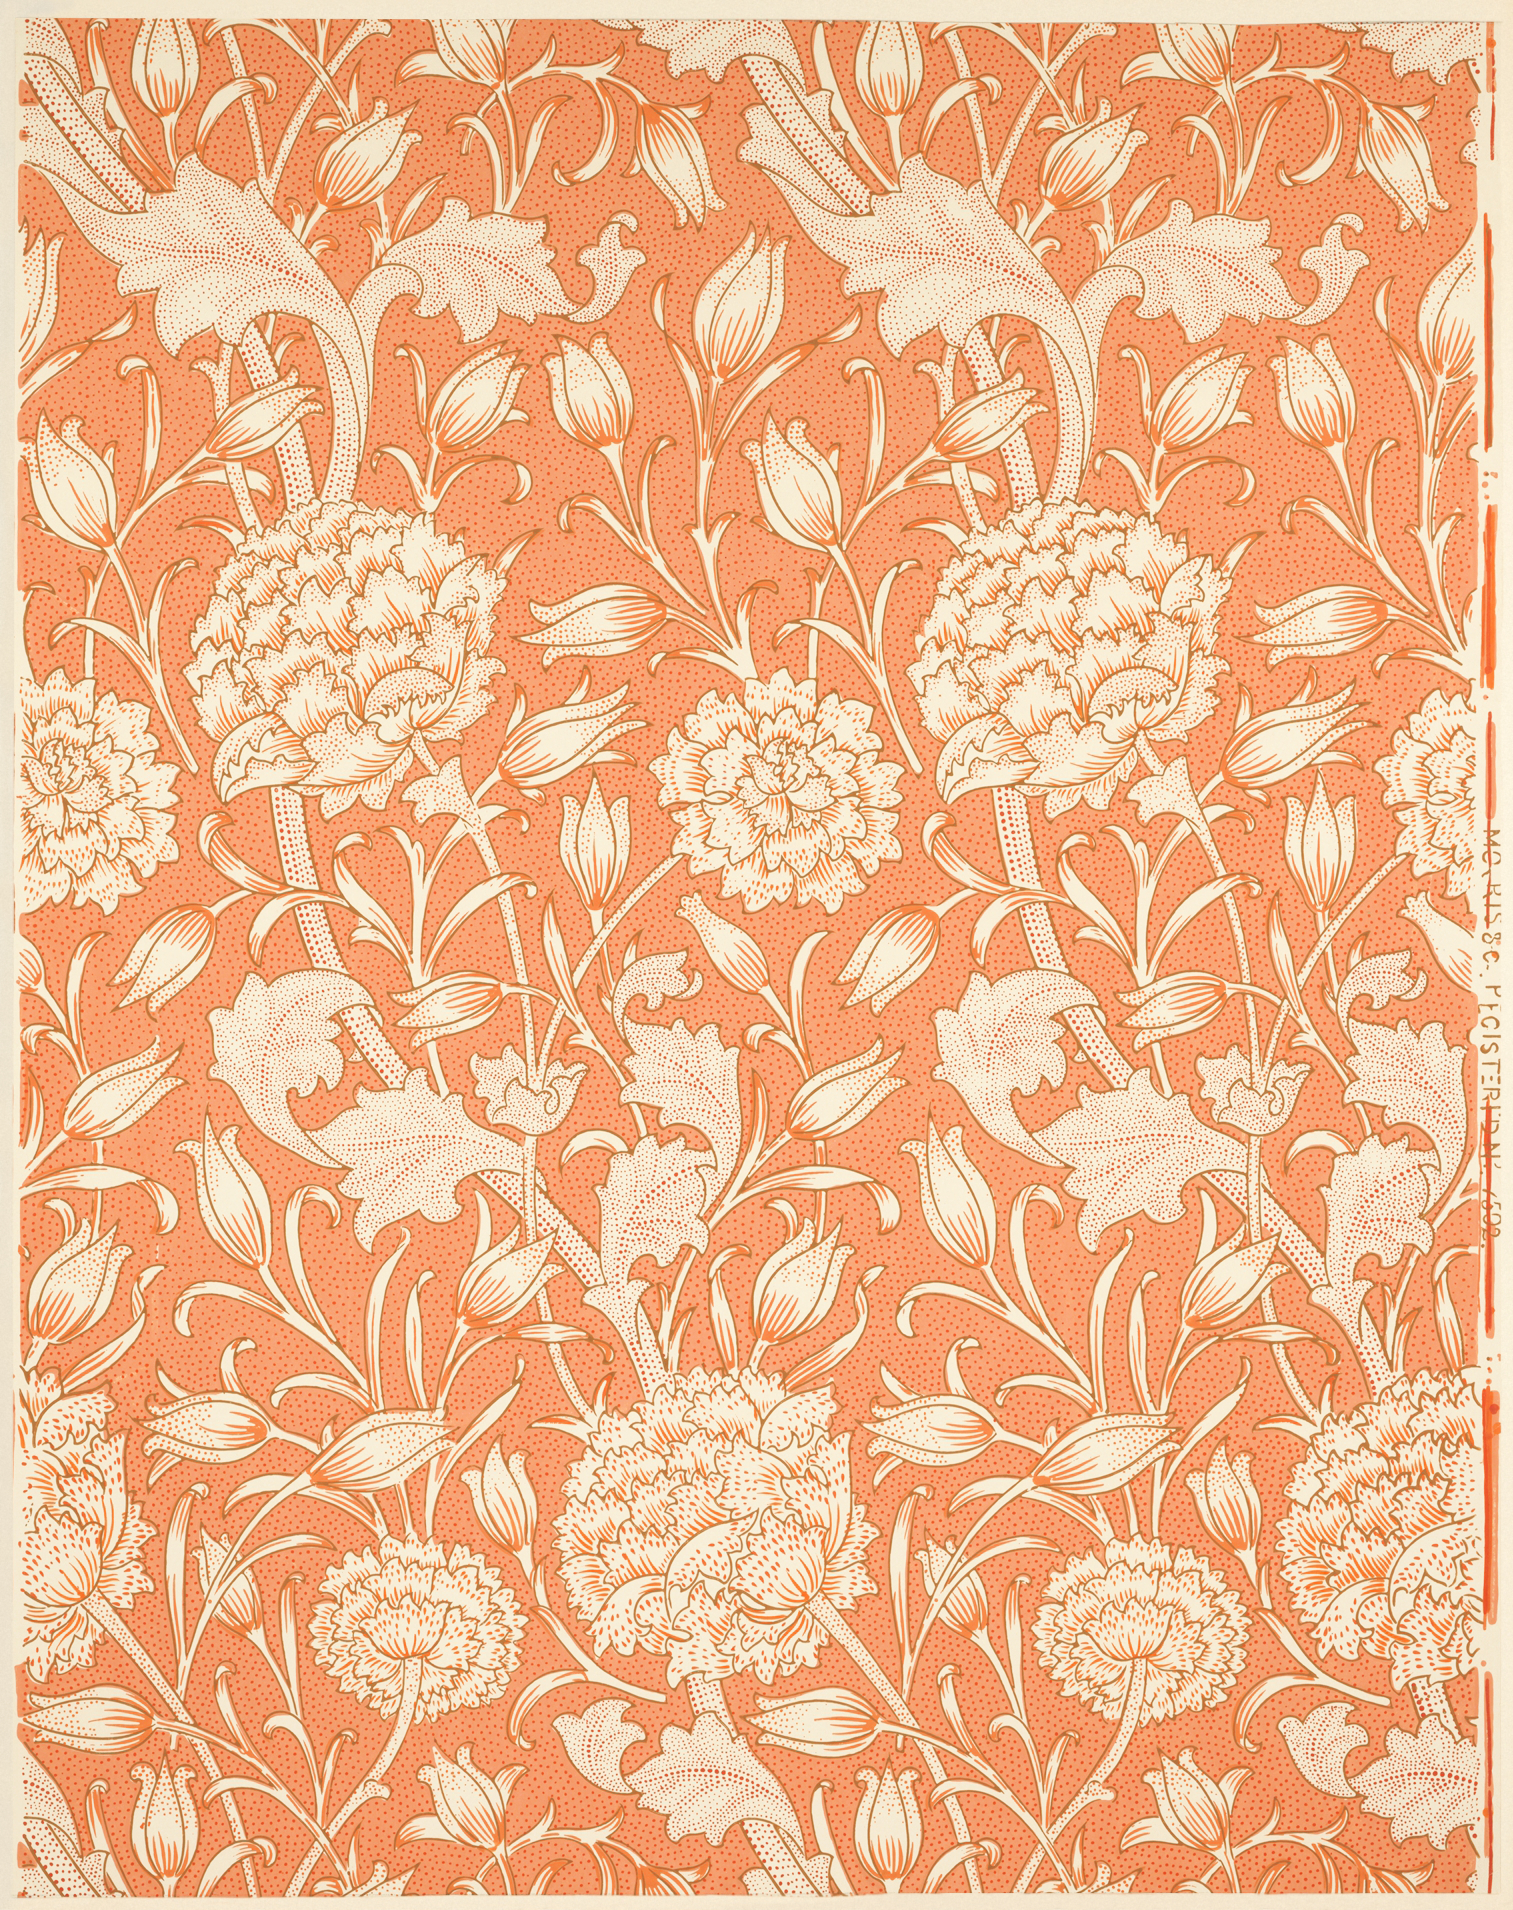
Design: Wild-Tulip
Year: 1884